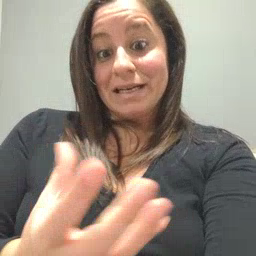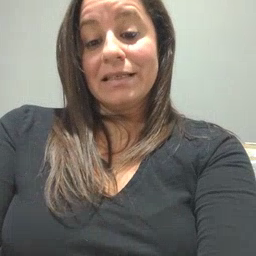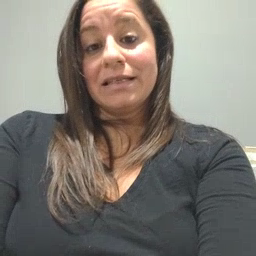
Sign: many